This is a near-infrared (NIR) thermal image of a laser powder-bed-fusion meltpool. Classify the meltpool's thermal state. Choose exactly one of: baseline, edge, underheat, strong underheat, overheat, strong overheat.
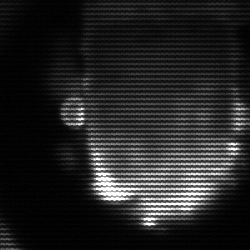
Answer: baseline